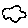
Label: cloud